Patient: sex M, age 78
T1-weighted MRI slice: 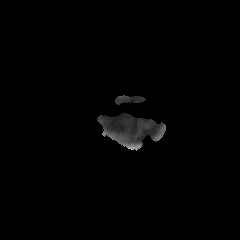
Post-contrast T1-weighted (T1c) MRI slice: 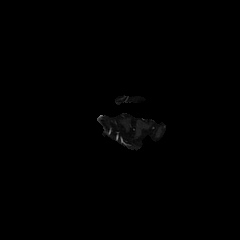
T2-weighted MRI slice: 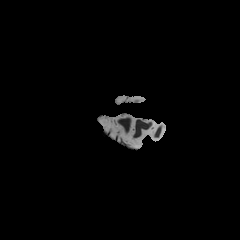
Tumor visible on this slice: no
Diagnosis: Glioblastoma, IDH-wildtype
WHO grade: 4